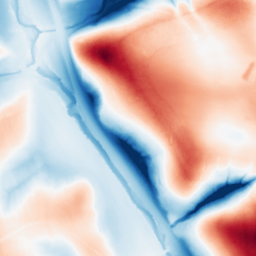
Category: classical
Decomposition family: uniform
Decomposition parameters: size: 100
Upsampling method: cubic_mitchell
Upsampling parameters: scale: 8
Upsampling scale: 8